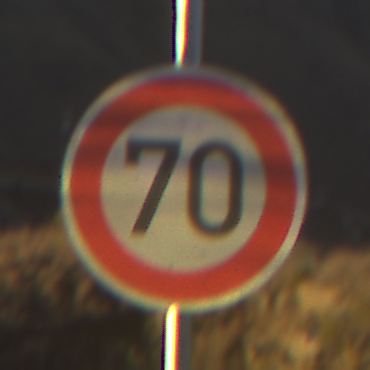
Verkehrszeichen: Geschwindigkeit70
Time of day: SunriseSunset
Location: Outdoor (Nature)
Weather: Clear
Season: NotSpecified
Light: Natural